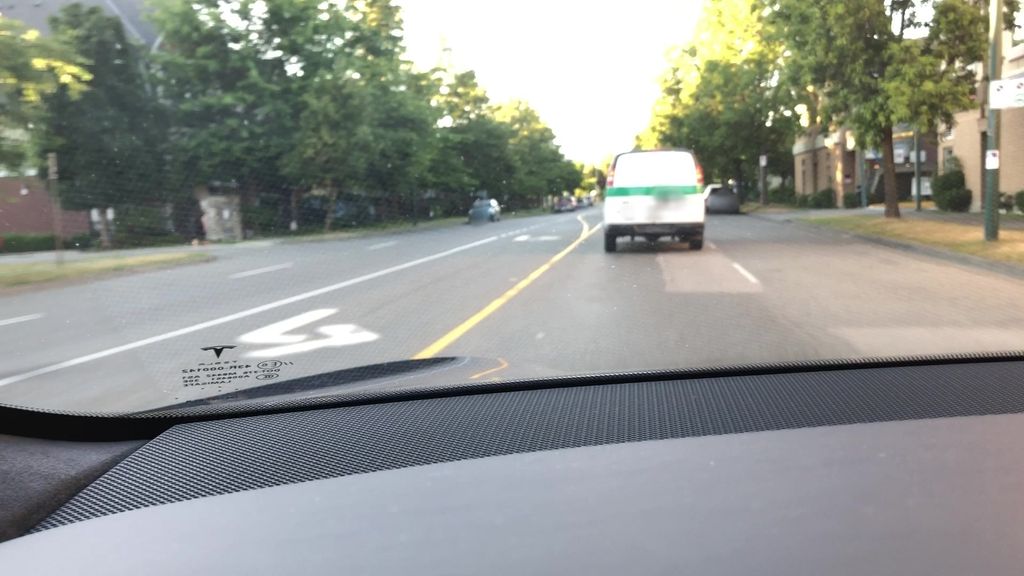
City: vancouver